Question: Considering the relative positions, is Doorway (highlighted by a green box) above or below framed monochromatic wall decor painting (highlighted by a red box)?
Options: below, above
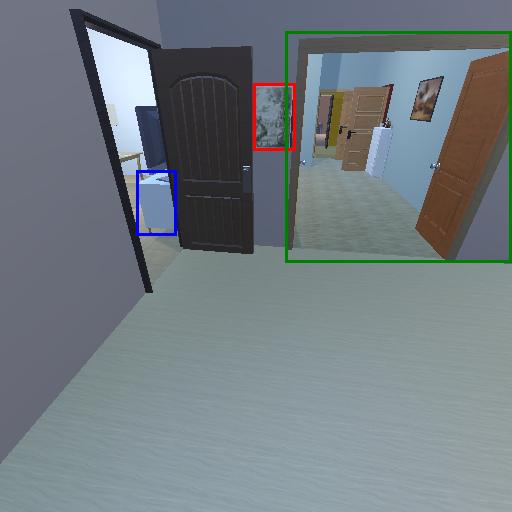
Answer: below